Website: macys
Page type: cart
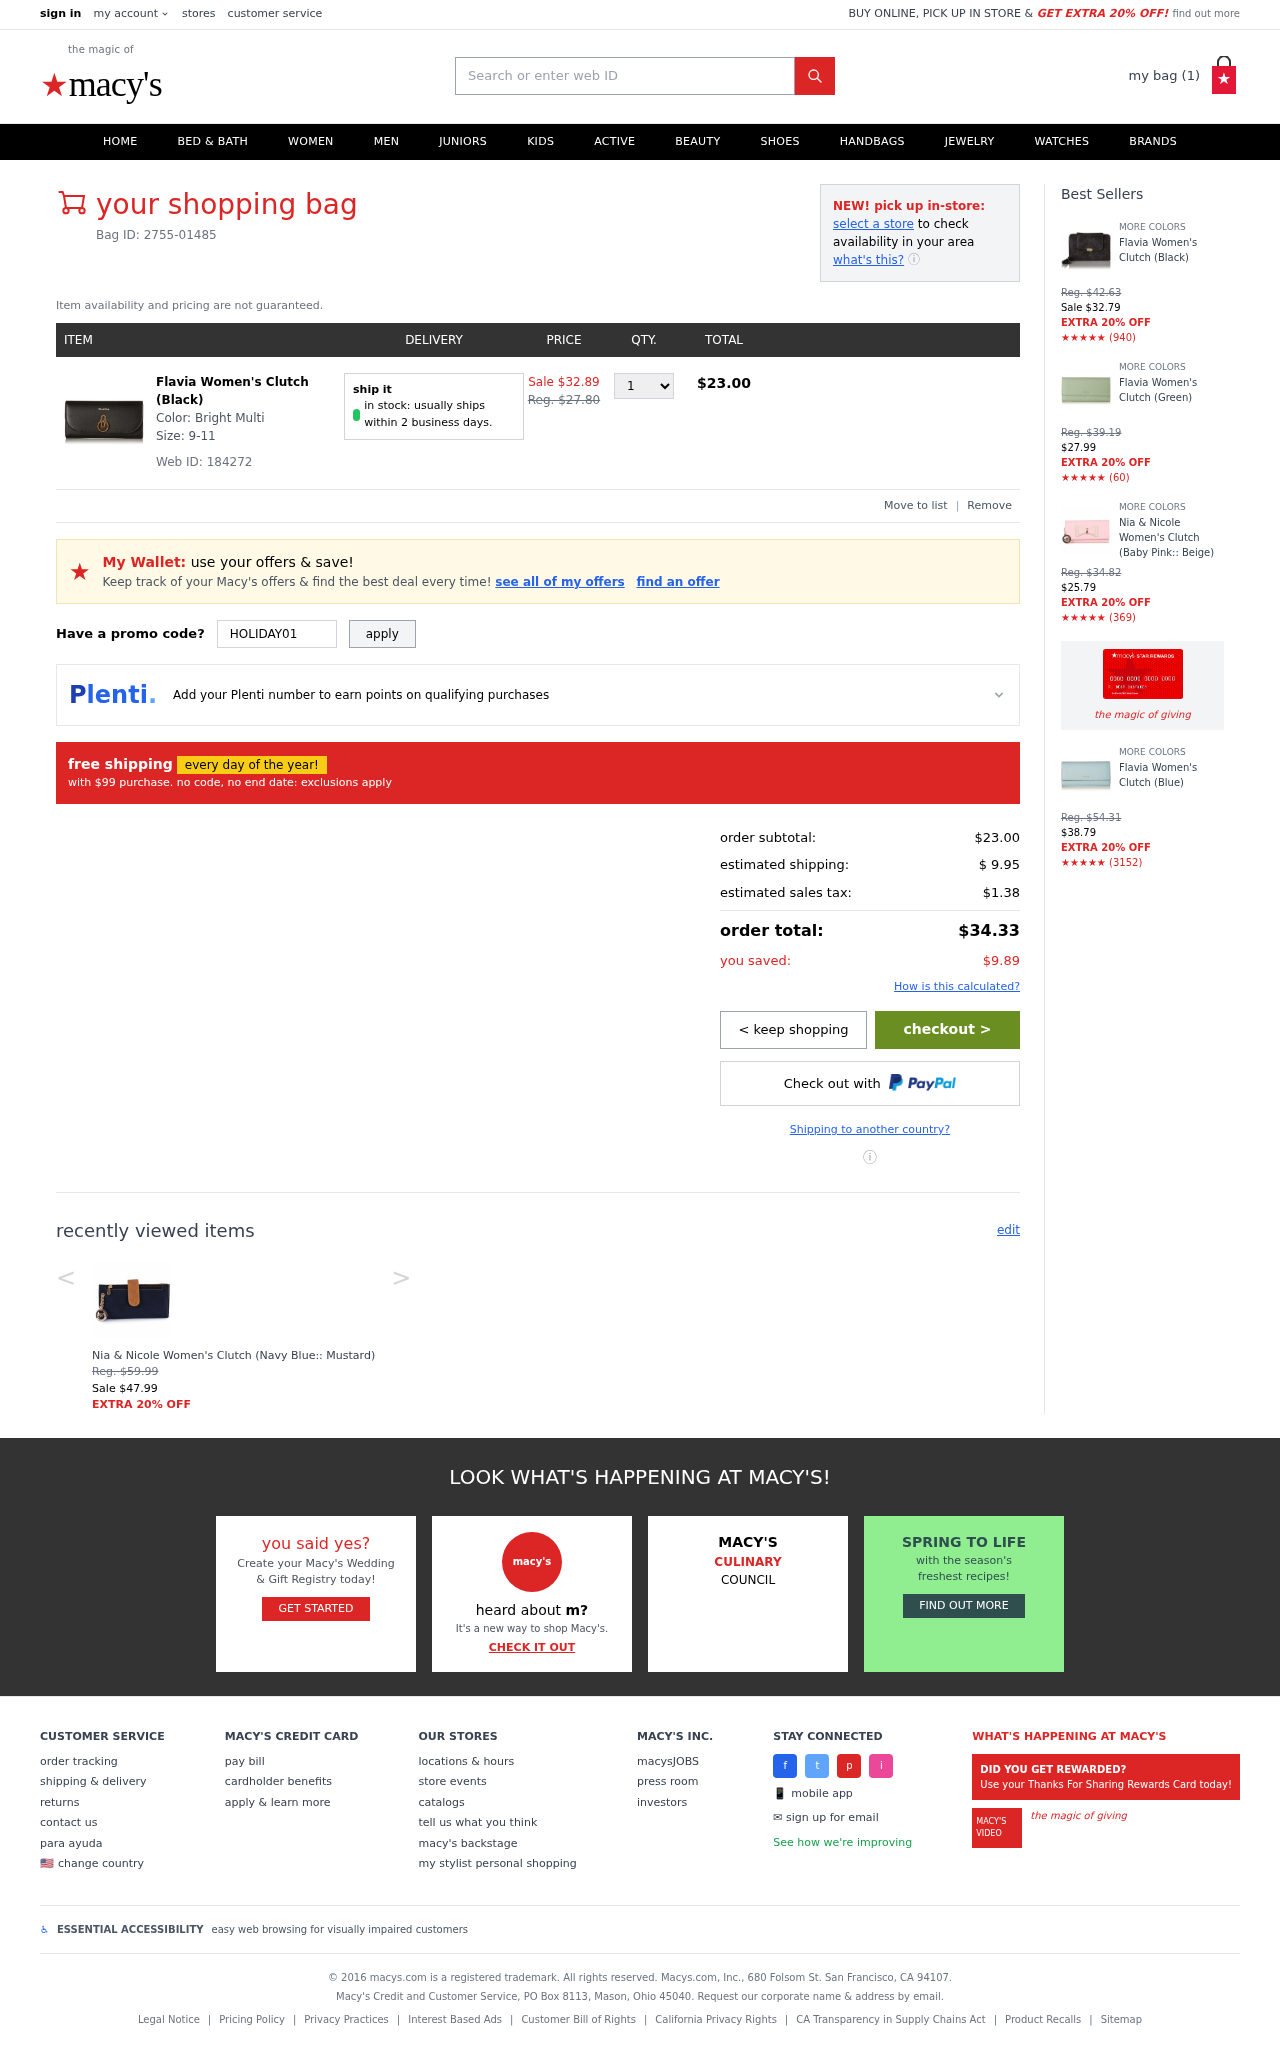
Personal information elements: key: PII_PROMO_CODE
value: HOLIDAY01
Product elements: key: PRODUCT1_NAME
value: Flavia Women's Clutch (Black)
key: PRODUCT1_PRICE
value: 23
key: PRODUCT1_QUANTITY
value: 1
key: PRODUCT2_NAME
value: Nia & Nicole Women's Clutch (Navy Blue:: Mustard)
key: PRODUCT2_PRICE
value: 47.99
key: PRODUCT3_NAME
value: Flavia Women's Clutch (Black)
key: PRODUCT3_NUM_RATINGS
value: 940
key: PRODUCT3_PRICE
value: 32.79
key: PRODUCT4_NAME
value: Flavia Women's Clutch (Green)
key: PRODUCT4_NUM_RATINGS
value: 60
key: PRODUCT4_PRICE
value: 27.99
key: PRODUCT5_NAME
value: Nia & Nicole Women's Clutch (Baby Pink:: Beige)
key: PRODUCT5_NUM_RATINGS
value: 369
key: PRODUCT5_PRICE
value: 25.79
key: PRODUCT6_NAME
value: Flavia Women's Clutch (Blue)
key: PRODUCT6_NUM_RATINGS
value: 3152
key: PRODUCT6_PRICE
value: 38.79
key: PRODUCT1_ORIGINAL_PRICE
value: Sale $32.89
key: PRODUCT1_TOTAL
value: $23.00
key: PRODUCT2_ORIGINAL_PRICE
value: Reg. $59.99
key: PRODUCT3_ORIGINAL_PRICE
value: Reg. $42.63
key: PRODUCT3_RATING
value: ★★★★★
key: PRODUCT4_ORIGINAL_PRICE
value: Reg. $39.19
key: PRODUCT4_RATING
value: ★★★★★
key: PRODUCT5_ORIGINAL_PRICE
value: Reg. $34.82
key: PRODUCT5_RATING
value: ★★★★★
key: PRODUCT6_ORIGINAL_PRICE
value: Reg. $54.31
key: PRODUCT6_RATING
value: ★★★★★
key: PRODUCT_WEB_ID
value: Web ID: 184272
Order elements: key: ORDER_NUM_ITEMS
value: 1
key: ORDER_BAG_ID
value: Bag ID: 2755-01485
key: ORDER_SUBTOTAL
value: $23.00
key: ORDER_SHIPPING_COST
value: $ 9.95
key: ORDER_TAX
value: $1.38
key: ORDER_TOTAL
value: $34.33
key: ORDER_SAVINGS
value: $9.89
Search elements: key: HEADER_SEARCH
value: Search or enter web ID